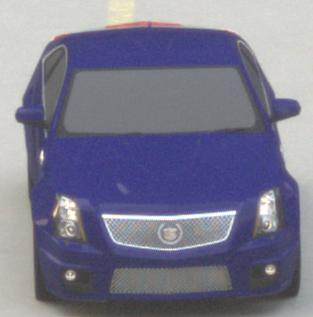
Make: Cadillac
Model: CTS-V
Detailed model: CTS-V (II) Limousine
Model produced from: 2008/11
Model produced until: 2010/12
Doors: 4
Color: blue
Road condition: dry road
Daytime: morning or afternoon
Contrast: low contrast